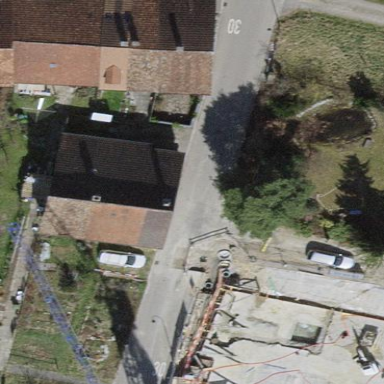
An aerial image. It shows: Building with tiled roof.